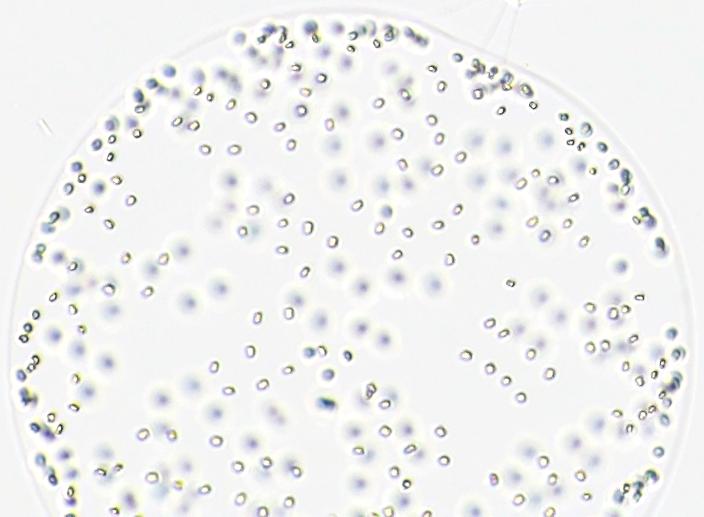
Label: Phaeocystis